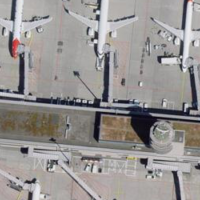
EUNIS habitat code: 57
Species observed at this site:
Corvus corone
Motacilla alba
Columba livia